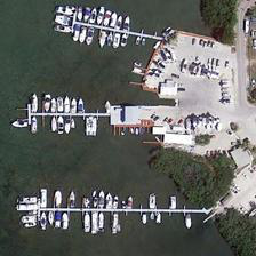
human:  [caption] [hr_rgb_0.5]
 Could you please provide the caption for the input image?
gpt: Water is blue and the ground is green.

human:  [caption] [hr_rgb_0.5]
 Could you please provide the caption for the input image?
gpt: This is a Great Lake.

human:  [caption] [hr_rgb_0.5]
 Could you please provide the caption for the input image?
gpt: This is the sea.

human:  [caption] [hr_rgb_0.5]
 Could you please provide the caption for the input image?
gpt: The water is blue and the ground is green.

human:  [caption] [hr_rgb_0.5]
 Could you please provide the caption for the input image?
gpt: This is a big lake.